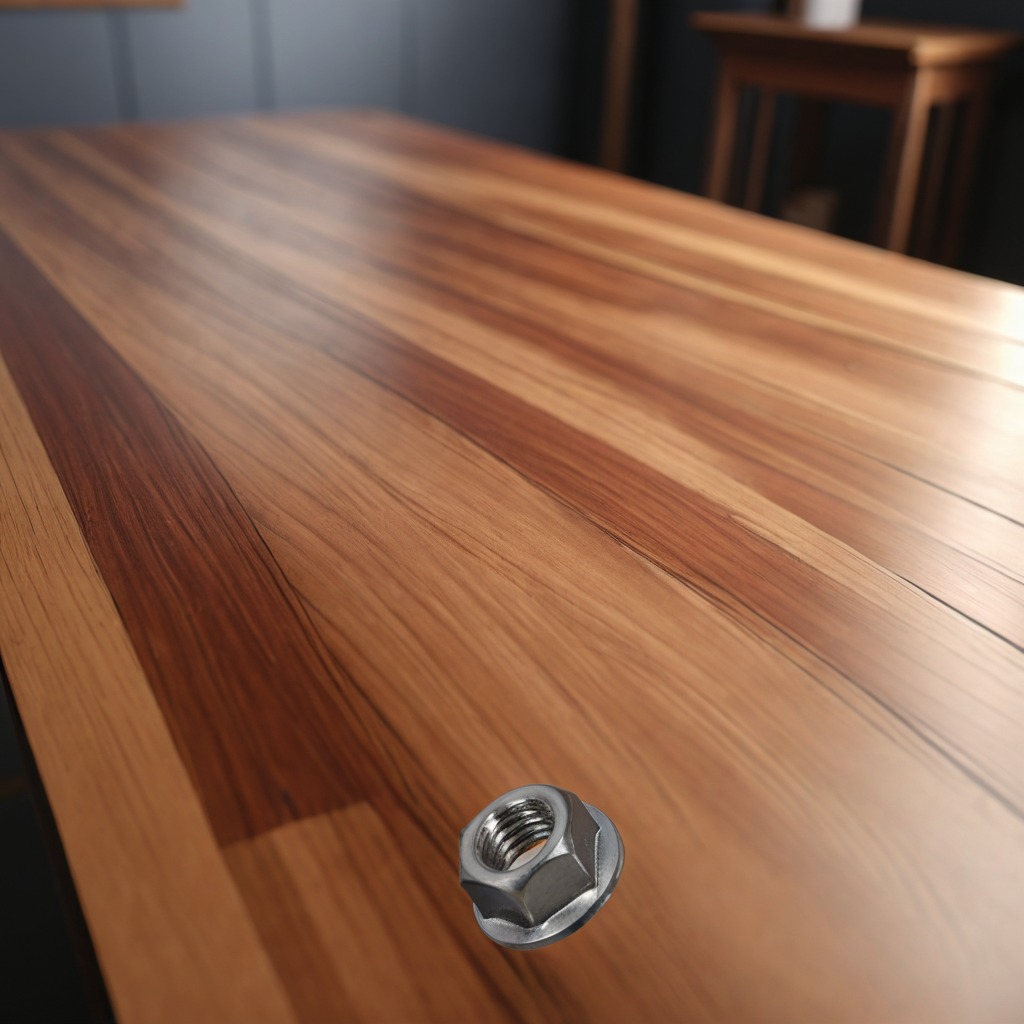
A metal nut is lying on the wooden table in a carpentry studio.